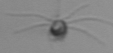
Label: Ophiaster